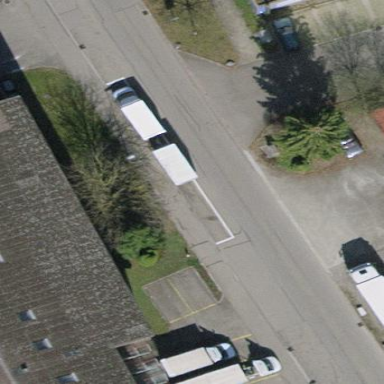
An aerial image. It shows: Parking area.